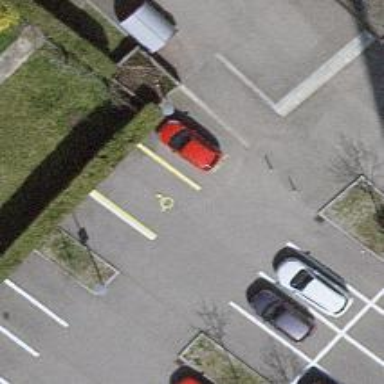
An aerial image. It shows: Car-sharing service available at this location.